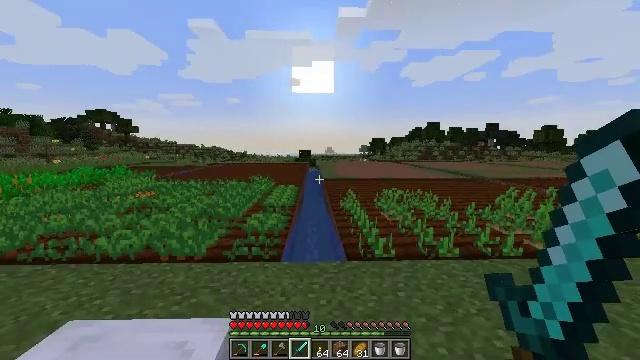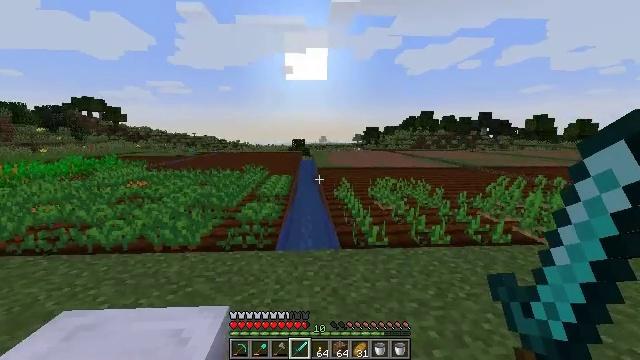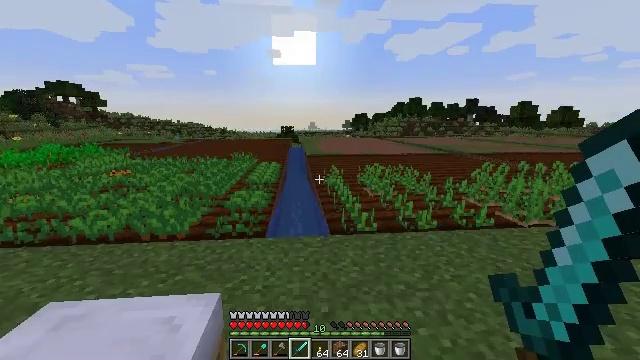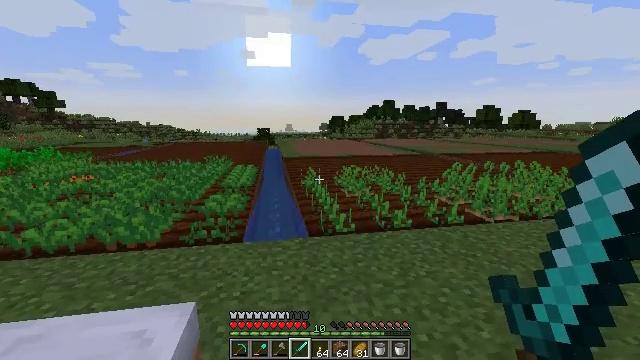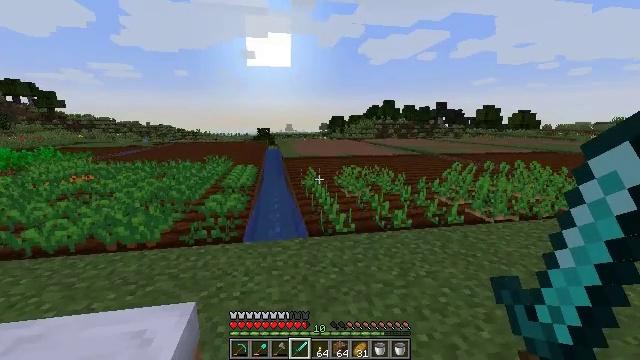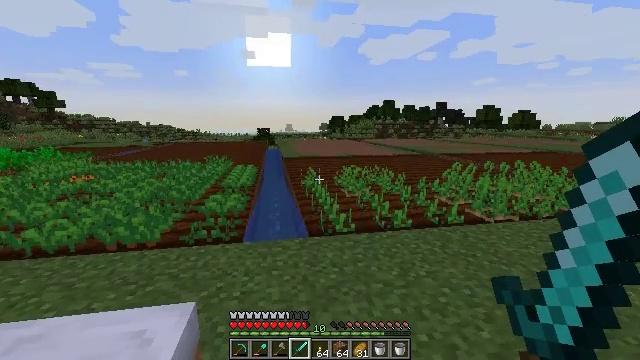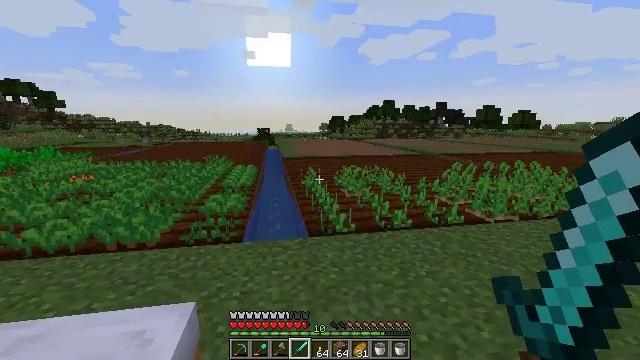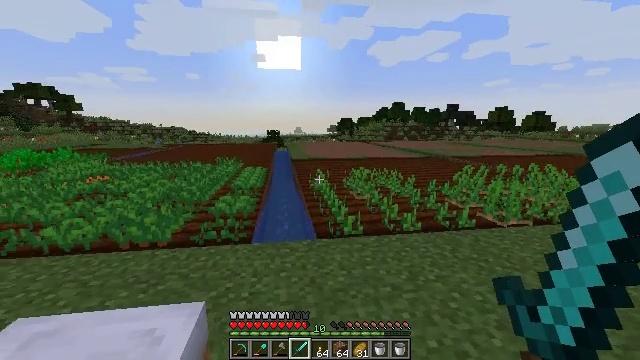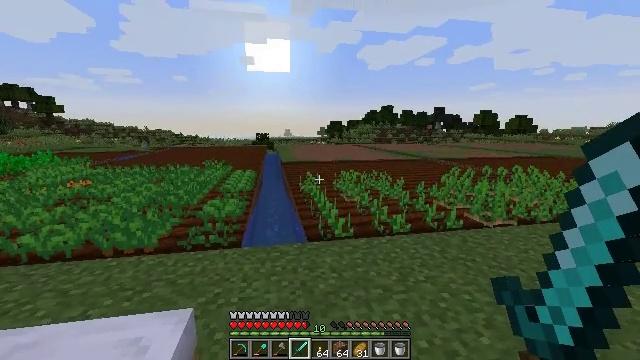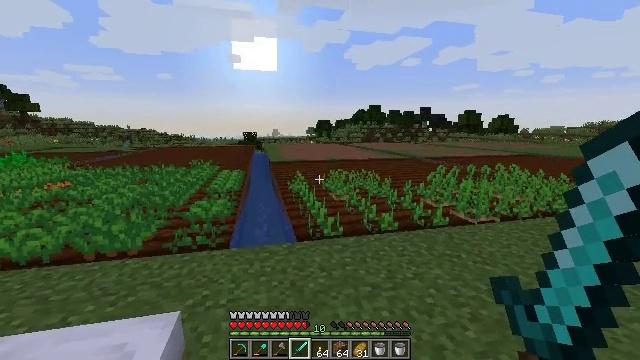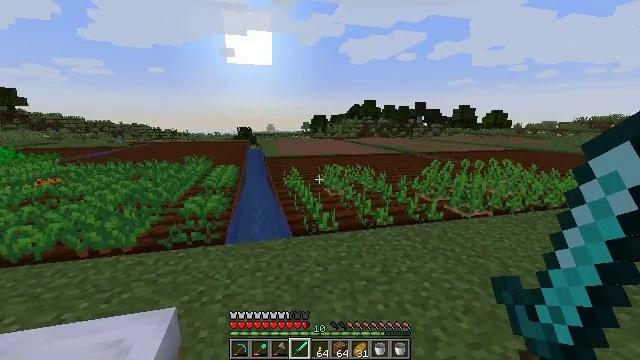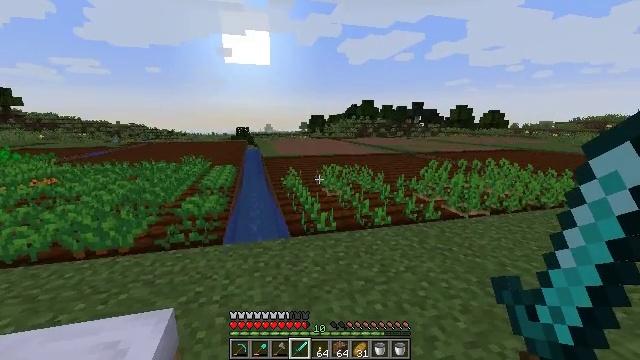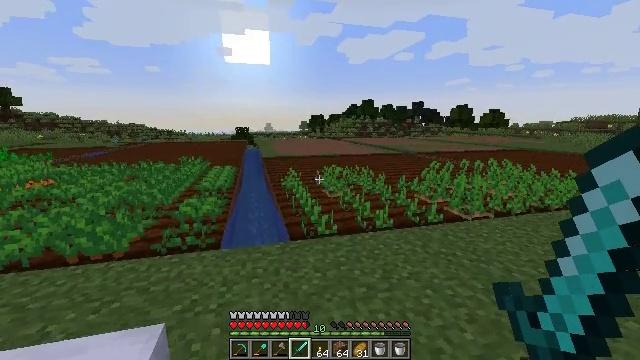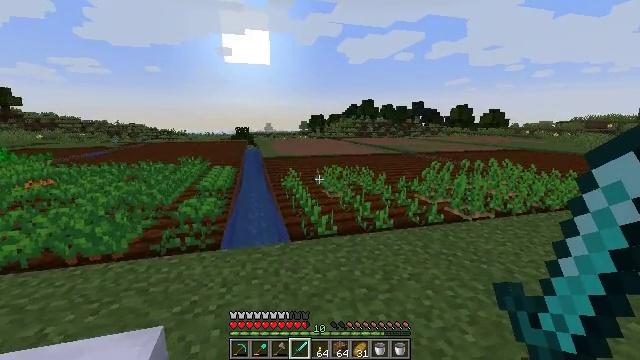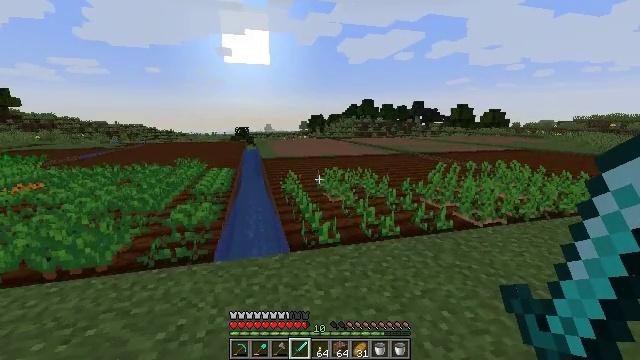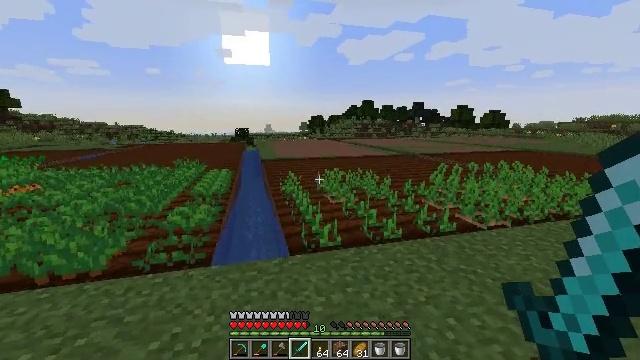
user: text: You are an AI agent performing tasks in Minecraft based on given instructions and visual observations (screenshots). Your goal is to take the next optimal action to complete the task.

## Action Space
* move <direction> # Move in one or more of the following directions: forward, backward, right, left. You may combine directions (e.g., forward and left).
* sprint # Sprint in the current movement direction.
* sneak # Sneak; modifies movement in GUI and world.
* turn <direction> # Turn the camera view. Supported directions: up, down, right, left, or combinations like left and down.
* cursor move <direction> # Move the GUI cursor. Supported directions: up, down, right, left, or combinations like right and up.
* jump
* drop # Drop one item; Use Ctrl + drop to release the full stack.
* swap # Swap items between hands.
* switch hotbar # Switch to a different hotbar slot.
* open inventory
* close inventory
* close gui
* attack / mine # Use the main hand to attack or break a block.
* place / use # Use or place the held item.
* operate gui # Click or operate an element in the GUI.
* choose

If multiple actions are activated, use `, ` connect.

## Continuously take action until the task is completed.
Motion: motion action
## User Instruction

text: Gather potatoes by left-clicking.
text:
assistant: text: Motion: turn right and down
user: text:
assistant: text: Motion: turn right and down
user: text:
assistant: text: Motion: turn right
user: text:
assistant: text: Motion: no_op
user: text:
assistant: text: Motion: no_op
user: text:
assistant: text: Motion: no_op
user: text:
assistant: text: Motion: turn left
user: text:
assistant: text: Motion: turn right
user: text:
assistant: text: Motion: turn right
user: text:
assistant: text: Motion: turn right and down
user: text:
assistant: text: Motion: no_op
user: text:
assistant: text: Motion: move forward
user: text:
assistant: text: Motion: move forward
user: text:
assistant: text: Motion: move forward
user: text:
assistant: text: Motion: move forward
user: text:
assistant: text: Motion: move forward
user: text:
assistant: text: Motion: move forward, turn right and down
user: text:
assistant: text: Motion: move forward, turn right and down
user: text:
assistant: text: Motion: move forward, turn right and down
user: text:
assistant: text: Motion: move forward and move right, turn right
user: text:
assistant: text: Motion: move forward and move right, turn right
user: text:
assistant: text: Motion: move forward and move right
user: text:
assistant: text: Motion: move forward and move right
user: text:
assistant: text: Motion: move forward and move right
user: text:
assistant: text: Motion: move forward and move right
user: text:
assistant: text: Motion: move forward and move right, turn left
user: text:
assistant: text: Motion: move forward and move right, turn left
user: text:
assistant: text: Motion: move forward, turn left
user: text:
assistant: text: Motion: move forward, turn left and up
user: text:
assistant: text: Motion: move forward, turn left and up